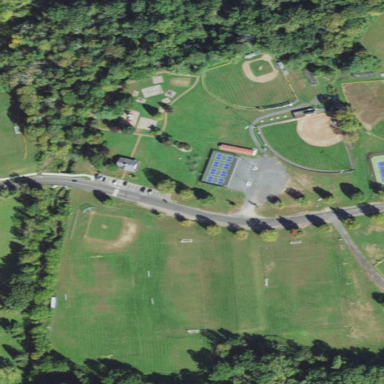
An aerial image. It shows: Park categorized as Existing Preserved Open Space.